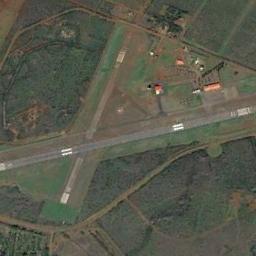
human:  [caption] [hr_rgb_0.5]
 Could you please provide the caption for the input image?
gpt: Two crossed runways in this airport surrounded by farmland .

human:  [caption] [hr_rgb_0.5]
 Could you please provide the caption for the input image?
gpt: An airport with some intersecting runways and orange buildings on the farmland .

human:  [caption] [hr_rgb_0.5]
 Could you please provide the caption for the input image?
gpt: Two runways of the airport are in the middle of field .

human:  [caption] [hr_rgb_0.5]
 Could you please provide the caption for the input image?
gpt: There are two crossing runways here .

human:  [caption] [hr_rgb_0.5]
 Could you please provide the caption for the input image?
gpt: Two roads intersect at the airport .